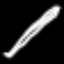
Label: pencil